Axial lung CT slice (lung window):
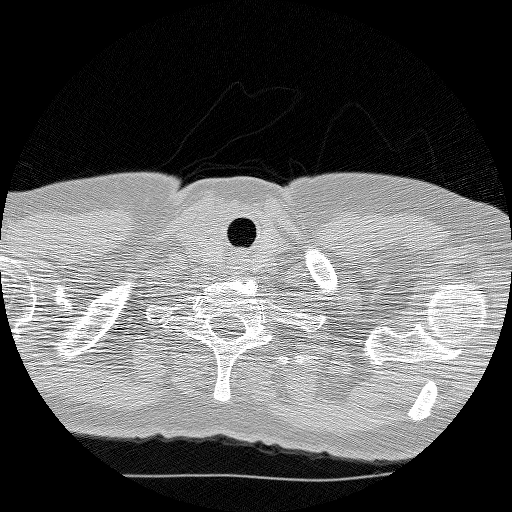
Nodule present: no